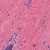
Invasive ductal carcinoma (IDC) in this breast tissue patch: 0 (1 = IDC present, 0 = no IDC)